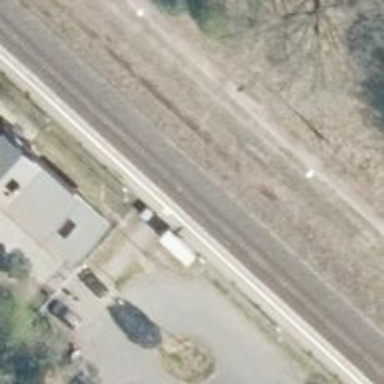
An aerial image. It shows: Railway stop with public transport stop position.